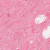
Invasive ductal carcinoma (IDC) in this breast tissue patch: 0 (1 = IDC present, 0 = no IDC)